Question: So, starting with Xcode 6 we have got a new super-useful feature of Launch Screen template
According to it's description it can help create a launch screen that will work correctly on every device/resolution/orientation and we don't have to make a bunch of different screens for different resolutions with Assets Catalog anymore.
but... I have failed to find any useful tutorial on how to actually use this to make a single launch screen using a single image for all resolutions (only for landscape).
I know how to make a UI element centered on all resolutions using constraints, but i can't figure out how to make my UIImage scale to fill screen height on all resolutions. If i just resize my UIImage to fill current screen size selected in Simulated Metrics - it will fill only that one, but will not work with other screen sizes..
Can somebody give me a clue? how to make UIImage fill entire screen for all resolutions using this Launch Screen template?
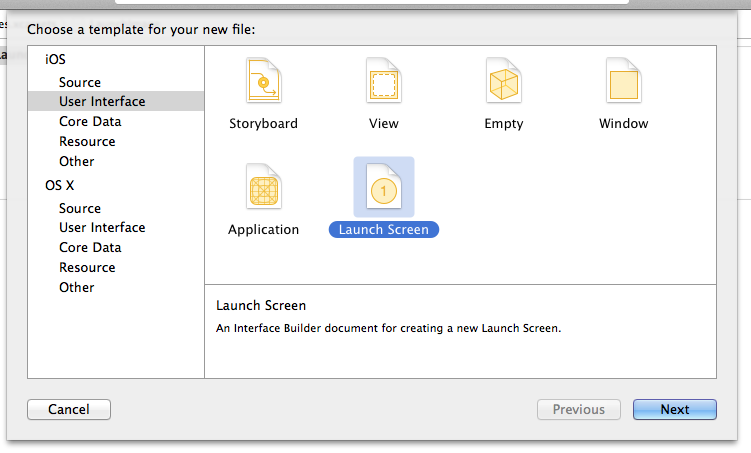
Answer: If you simply just want to fill your launch screen with an image in every screen size, you can use leading, trailing, top and bottom constraints between your 'UIImageView' and the superview. So:
Add your 'UIImageView' to your 'LaunchScreen.xib' and set whatever image it should display.
Select your newly added 'UIImageView' and click the "Pin" icon at the bottom right of Interface Builder.
Select all 4 edges og set the constants to 0. This makes sure that your 'UIImageView' has 0 points of space to the superview on every edge.
It looks like this:

That said, you should consider if this is the way to go. The idea of having a .xib file as a launch screen is really intended to replace the need of having to show full screen launch images. Instead, consider placing whatever elements your launch image contains in the interface builder instead. Also remember that you're (unfortunately) not able to tie any code together with your launch screen .xib file.